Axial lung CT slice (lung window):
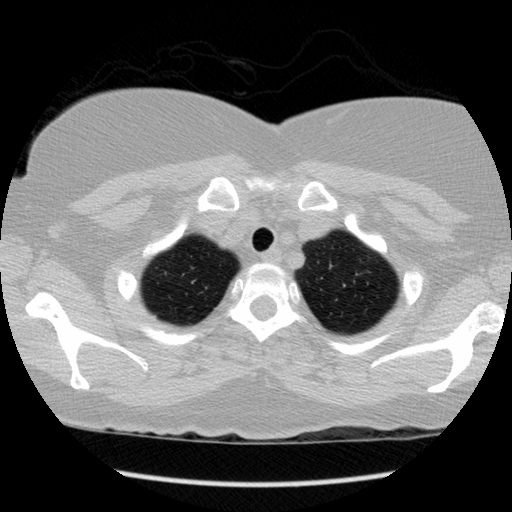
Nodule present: no